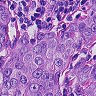
Metastatic tissue present: yes